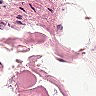
Metastatic tissue present: no